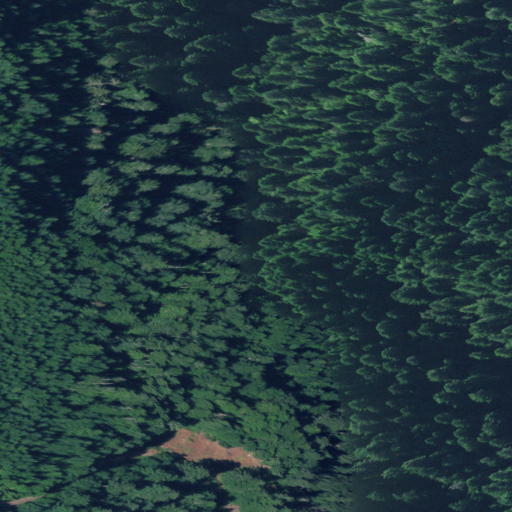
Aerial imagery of ridge(s) in Oregon named Bateman Ridge containing evergreen forest and open development